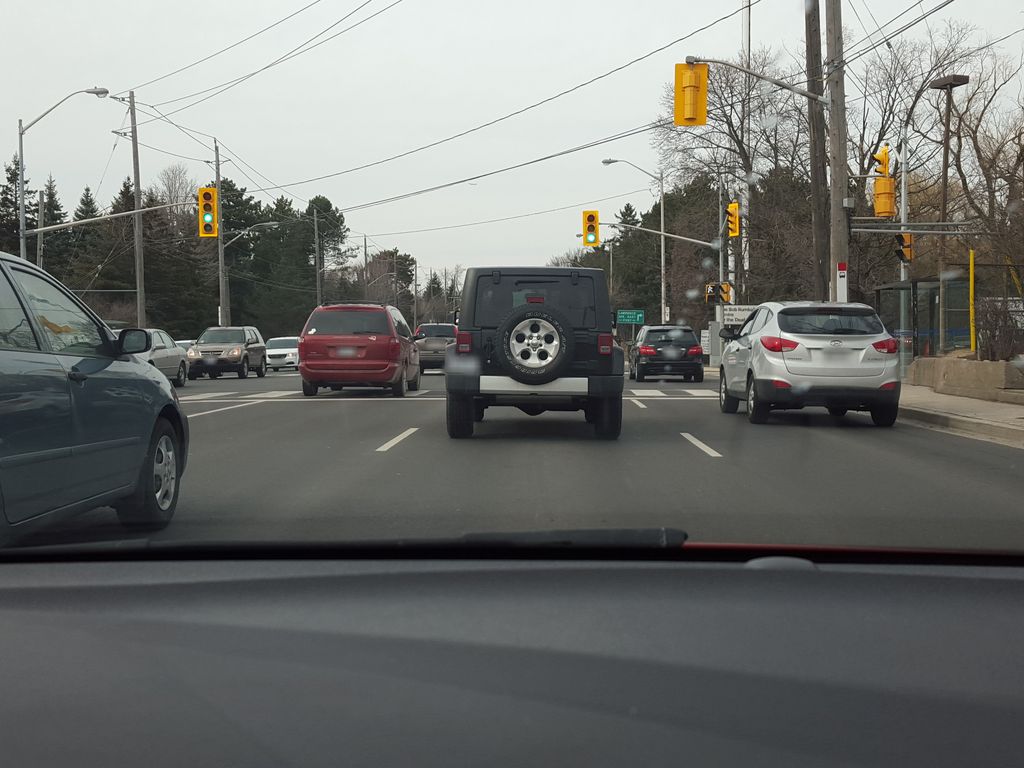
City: toronto